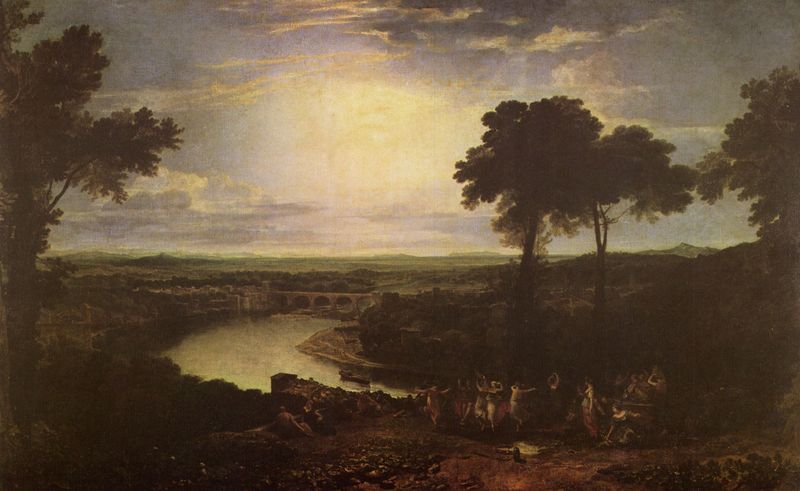
Titel: Fest zur Eröffnung der Weinlese von Macon
Künstler: William Turner
Standort: Sheffield City
Institution: Art Gallery
Schlagwörter: baum, berg, blau, blätter, gemälde, gruppe, himmel, laub, mann, schatten, wasser, wolken, baumstämme, bäume, fluss, frauen, grün, landschaft, menschen, mädchen, stadt, ufer, abend, braun, frau, grau, licht, männer, pfeiler, ausblick, rot, tiere, weg, wolke, fest, gesellschaft, leute, malerei, party, tanz, feier, steine, holland, öl, dämmerung, flusslauf, horizont, häuser, hügel, kühe, natur, sonnenaufgang, vieh, weite, brücke, sonne, wiesen, paar, musiker, tanzen, tal, wald, boot, brunnen, kahn, aussicht, schiff, bogen, berge, sonnenuntergang, herde, picknick, bogenbrücke, querformat, turner, freude, aufsicht, ortschaft, panorama, bögen, alter, steinbrücke, draufsicht, treffen, arkaden, tanzende, erleuchtet, sänger, lanschaft, antik, nymphen, flämisch, aquädukt, viadukt, erleuchtung, reigen, tänzer, meander, wanderung, meister, flussbiegung, aquadukt, erntedank, lager, brückenbogen, hexen, kuhherde, pilger, freunde, bacchianten, feier tanzen, landschaftsgemälde, tant, plateu, rote gewänder, luß, 17. jahrhundert, naturgeister